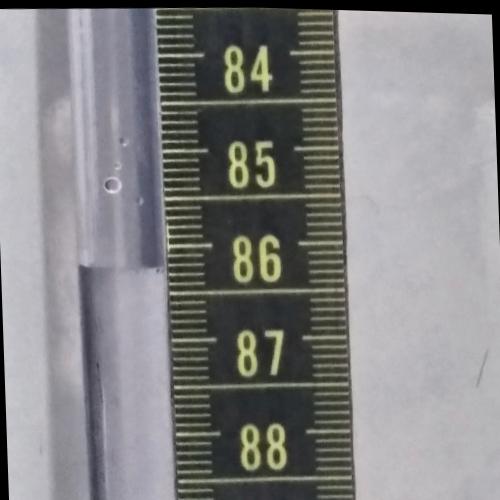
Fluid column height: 86.2 cm